Question: While designing Silverlight UI, I occasionaly encounter some weird lines of an unknown origin in the designer canvas. It is shown below:

I cannot click on it (nothing happens), there's no way to select it, and there is nothing that is supposed to be there too. Those 'phantom' lines started to appear after integrating a big UserControl (which is itself a SL 4 application with its own project before) by referencing the other project from my main project. As soon as I've added the control just like any other UI element to the XAML, I've started gettings these lines. If I remove the control, they also disappear. The lines also appear ONLY when I open the MainPage.xaml for the first time. As long as I click on anything in the canvas, or change something, zoom etc. (probably anything that would force a redraw of the canvas) the lines go away and don't come back until I close the MainPage.xaml's tab and reopen it from the beginning. While I'm not irritated a lot by the lines, I think they are a possible indicator of something going wrong, especially with initialization/drawing of the controls. The Silverlight, including the 'bogus' control, runs fine though.
What could be the cause, as I'm pretty sure there's something with the initialization of that other control, possibly some code that I have in that control. And lastly, yes, it DOES look like something's margins are off, but I've checked that, everything's ok.
PS: All the solution HAS been cleared and rebuilt several times.
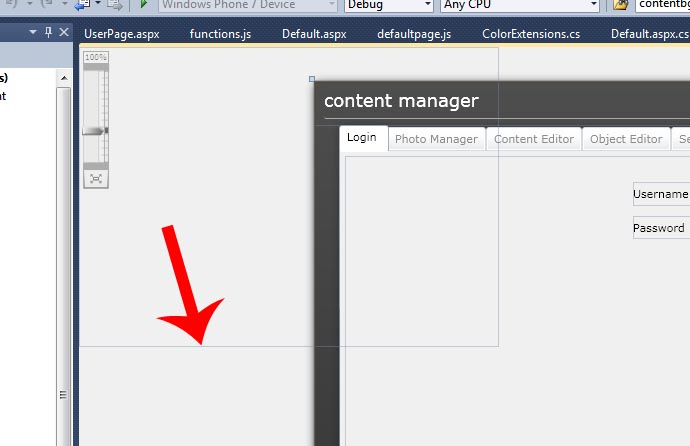
Answer: I see you are using a tab like control there :-) I've run into something similar with a wizard-type control.
This is most likely an issue with the design experience of that control. Basically, Visual Studio is trying to outline controls in another tab (or my case wizard page), when they are no longer visible. This generally occurs when the selection is changed.
I worked with Microsoft on a resolution, which was convoluted. Ultimately, they sent over code from their WPF TabControl which I was able to copy.
This was introduced in Visual Studio 2010 because it's designer was overhauled to support both WPF and Silverlight. In Visual Studio 2008, the designer could hook into the elements being designed and detect when the selection/layout changed.
If you are the control developer, I'd recommend you contact Microsoft as I can't distribute that code. If not, I'd recommend you contact the control developer.